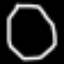
Label: octagon